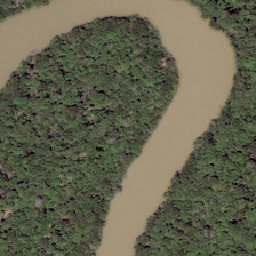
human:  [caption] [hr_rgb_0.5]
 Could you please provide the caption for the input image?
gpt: the river bend takes on a c shaped look in the rainforest .

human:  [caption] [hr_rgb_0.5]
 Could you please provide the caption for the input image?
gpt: U shaped Brown rivers pass by this dense forest.

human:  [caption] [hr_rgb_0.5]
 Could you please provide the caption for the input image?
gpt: The dark yellow saddle shaped river is surrounded by dense trees.

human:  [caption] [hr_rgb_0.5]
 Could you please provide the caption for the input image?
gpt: A thick yellow saddle shaped River supplies a dense wood covered area.

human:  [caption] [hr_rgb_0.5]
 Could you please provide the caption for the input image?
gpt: The U-shaped Brown river passes through this dense forest.